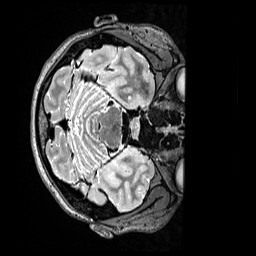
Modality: T2w
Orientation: axial
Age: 22
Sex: female
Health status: ill
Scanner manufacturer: siemens
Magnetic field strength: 3 T
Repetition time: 3.2 s
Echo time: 0.564 s